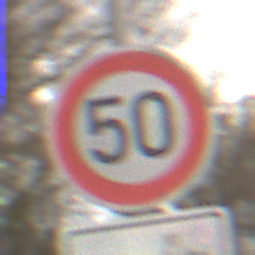
Verkehrszeichen: Geschwindigkeit50
Zusatzzeichen unten: HinweisDurchVerbaleAngabe6
Umgebung: Outdoor, Nature
Tageszeit: Midday
Wetter: Overcast
Licht: Natural
Jahreszeit: NotSpecified
Kontrast: LowContrast